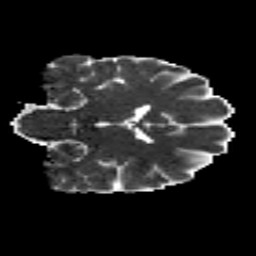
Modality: MD
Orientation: coronal
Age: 27
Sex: male
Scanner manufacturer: siemens
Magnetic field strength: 3 T
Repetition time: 8.8 s
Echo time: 0.085 s